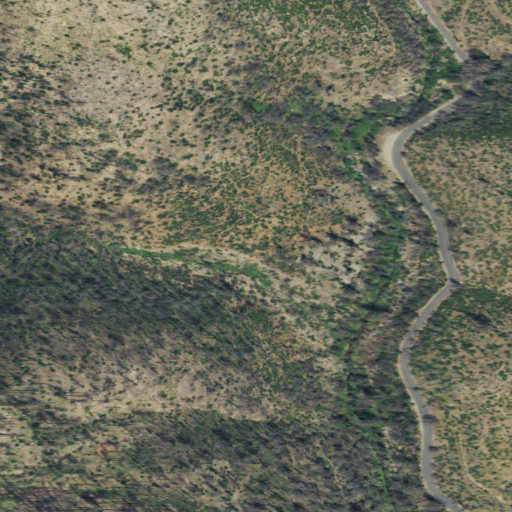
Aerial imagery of valley in California named Mad Mule Gulch containing shrub, grassland, open development, and medium intensity development